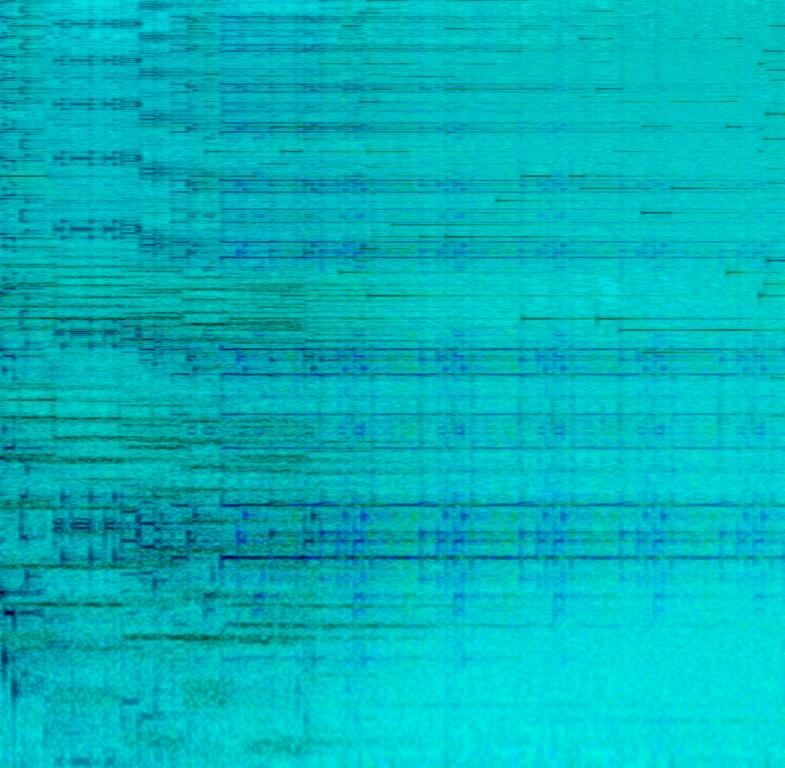
This clipping is an instrumental with rapid synthesised chimes like sound and a boomy bass drop against white noise. The contrast of the psychedelic fast music against the boom drop gives it an eerie vibe. It is sinister, spine-tingling, scary, spooky and spine-chilling.